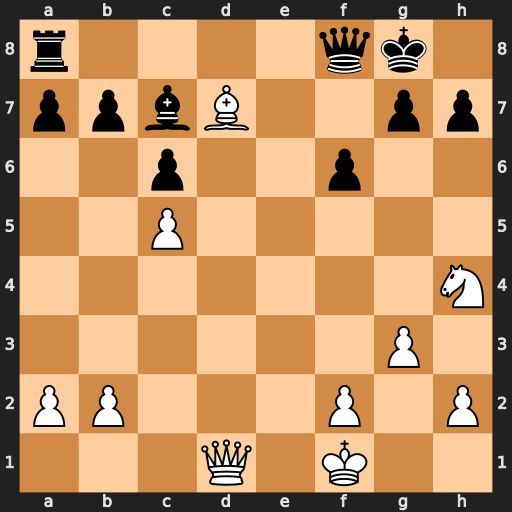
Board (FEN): r4qk1/ppbB2pp/2p2p2/2P5/7N/6P1/PP3P1P/3Q1K2
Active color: w
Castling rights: -
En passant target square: -
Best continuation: Be6+ Kh8 Qh5 Qe8 Bf7 Qxf7 Qxf7